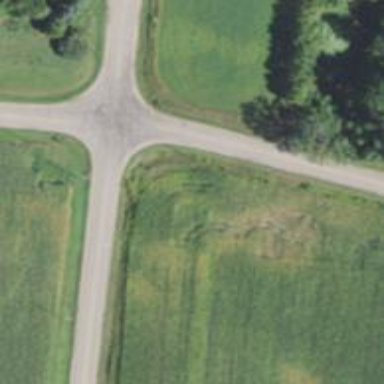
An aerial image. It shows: Tertiary road.